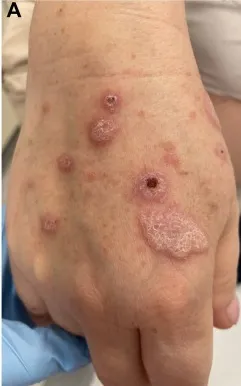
(A-D) Patient's upper and lower limbs upon initial presentation with thick, violaceous, hyperkeratotic plaques with a Wickham's striae.
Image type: medical_photograph (skin_photograph)